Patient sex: M
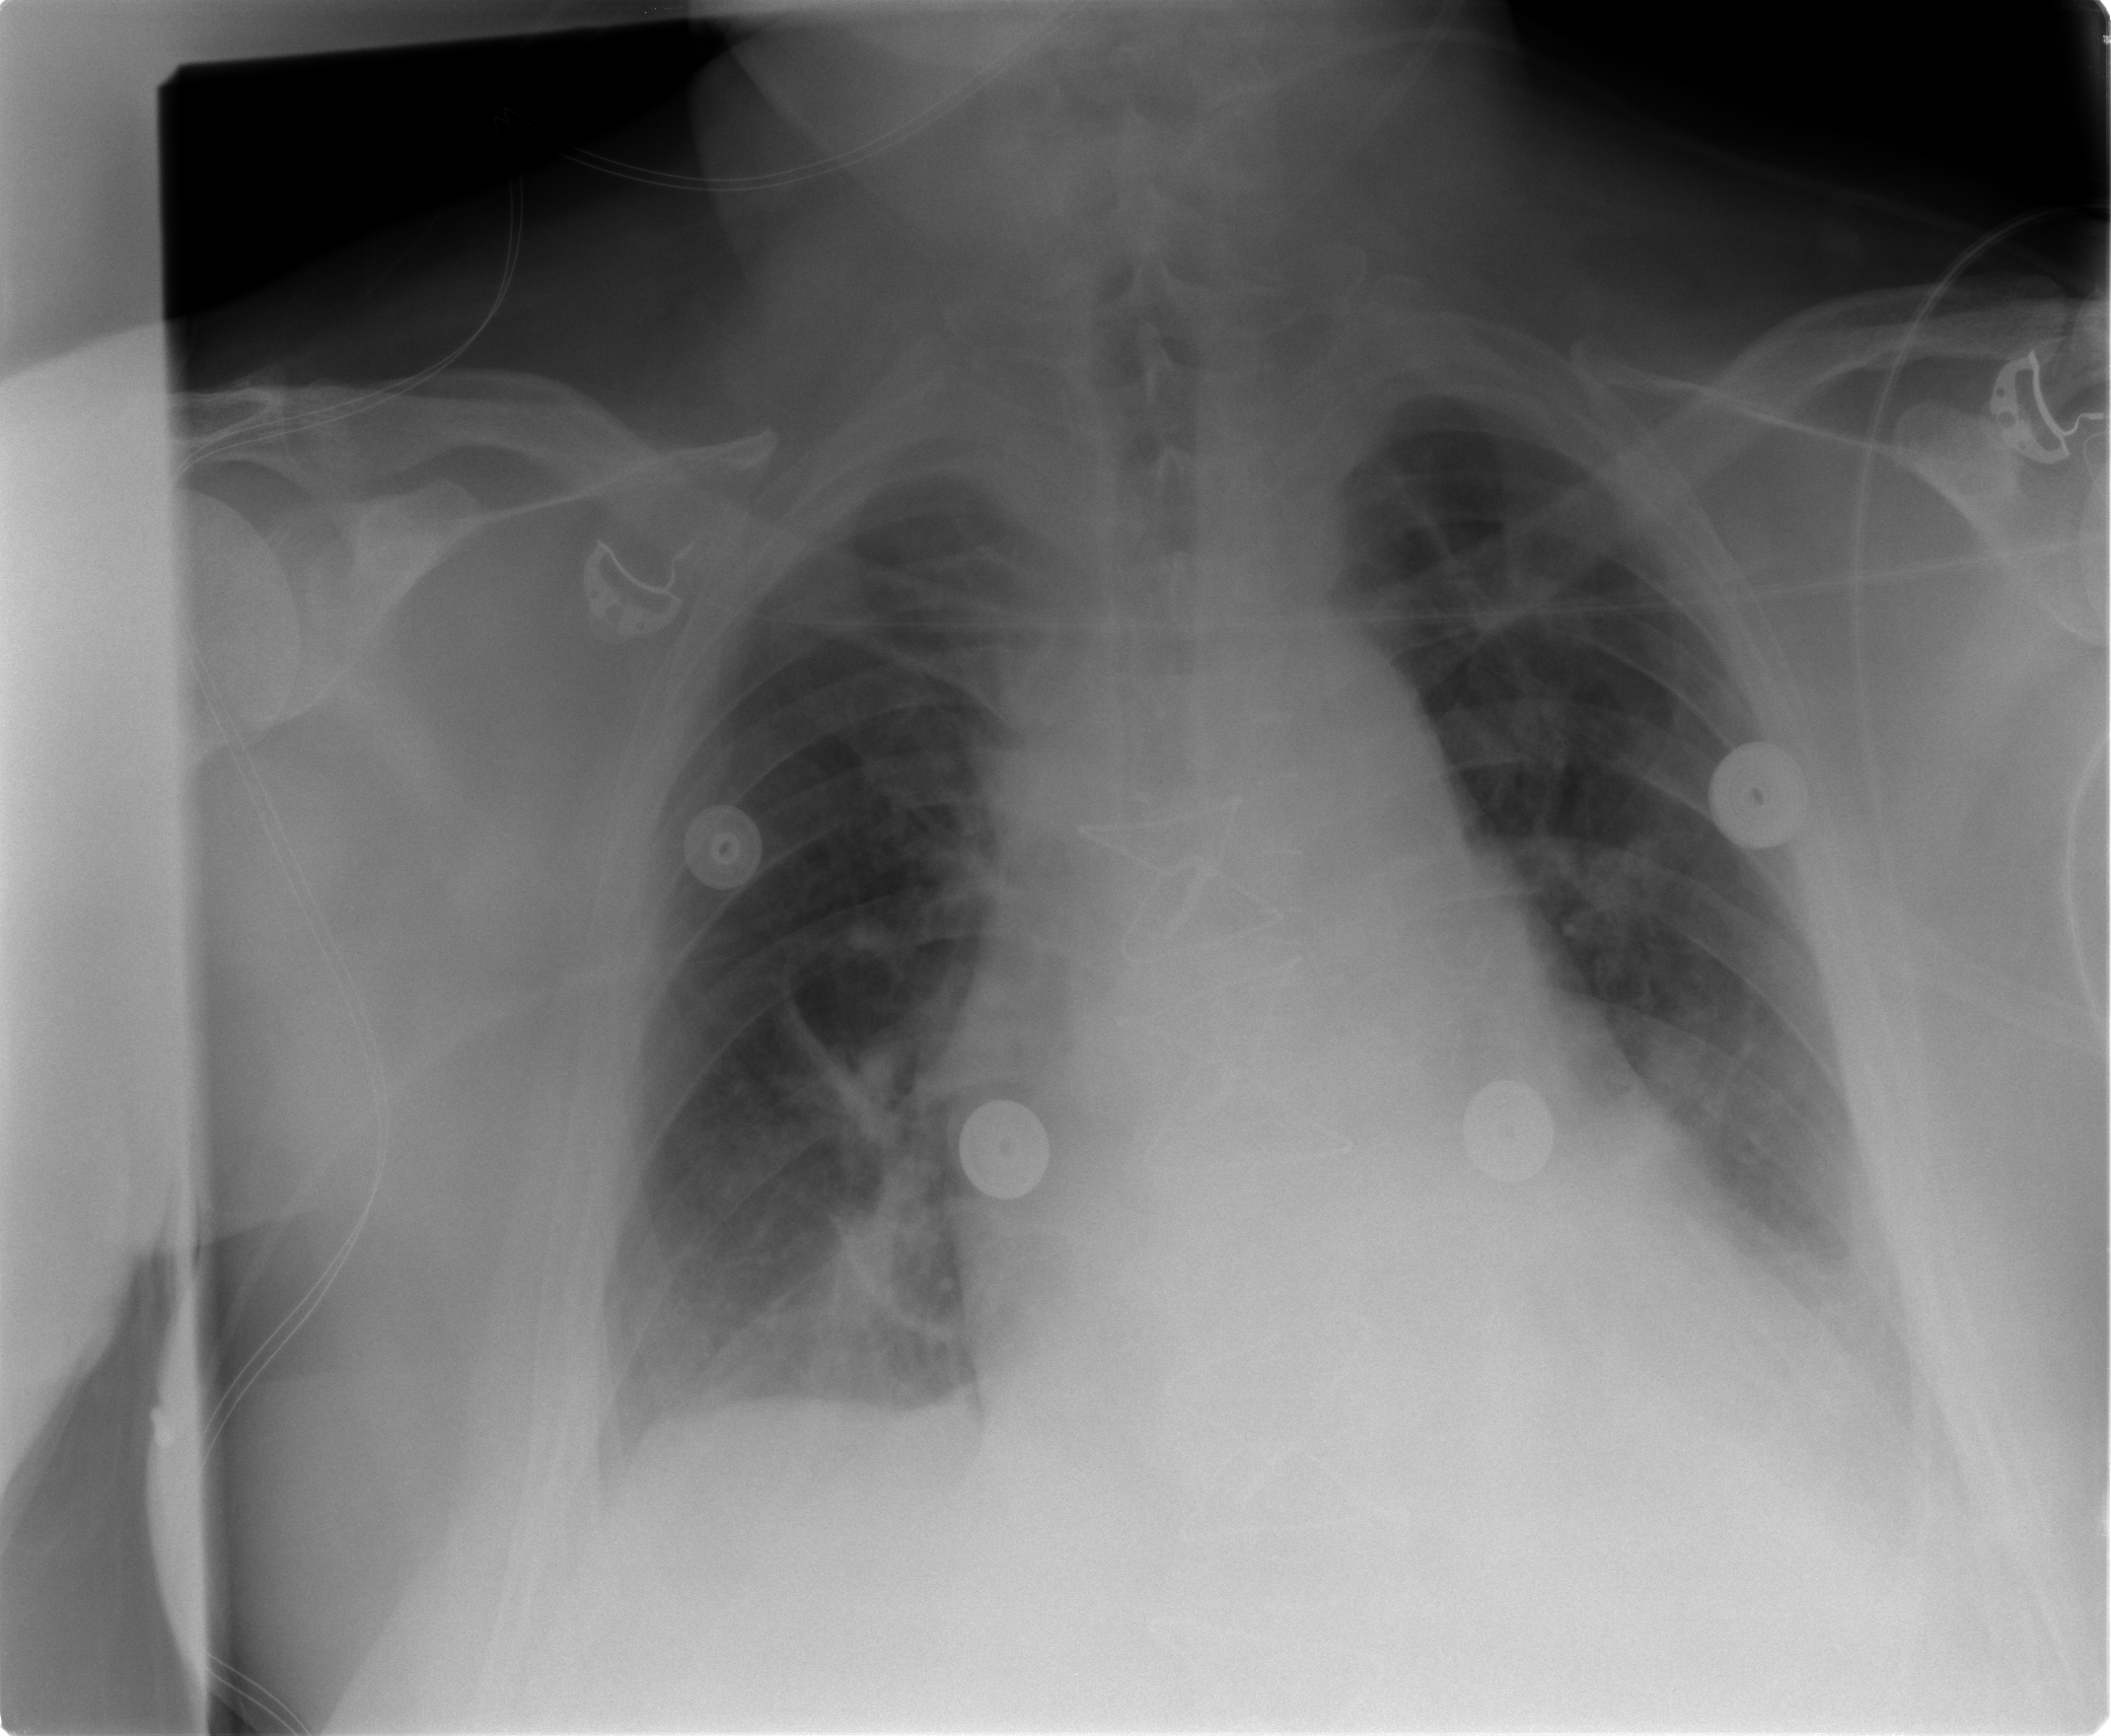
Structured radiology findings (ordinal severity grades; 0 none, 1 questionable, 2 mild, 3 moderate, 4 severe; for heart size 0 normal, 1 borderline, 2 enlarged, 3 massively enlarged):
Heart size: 2
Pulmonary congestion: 0
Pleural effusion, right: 1
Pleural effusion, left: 2
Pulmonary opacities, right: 1
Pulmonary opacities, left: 0
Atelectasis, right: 2
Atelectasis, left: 2